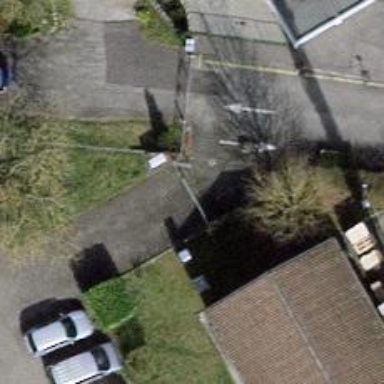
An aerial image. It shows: Gate.